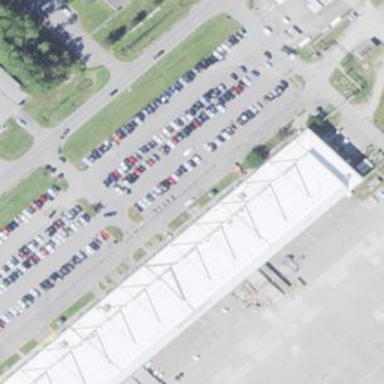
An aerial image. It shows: Hangar building at airport.